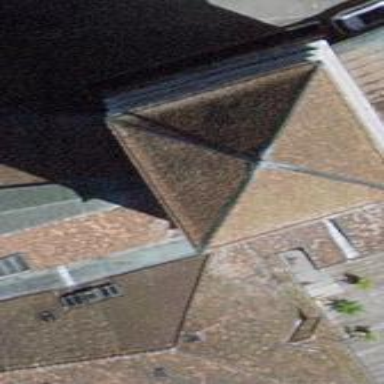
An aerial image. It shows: Historic bell tower building.